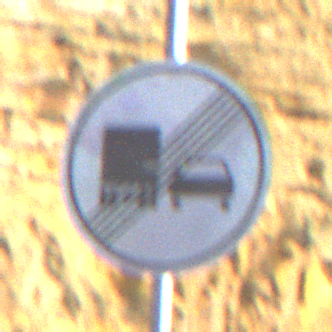
Verkehrszeichen: EndeUeberholverbotKraftfahrzeuge
Umgebung: Outdoor, RoadRail
Tageszeit: MorningAfternoon
Wetter: PartlyCloudy
Licht: Natural
Jahreszeit: NotSpecified
Kontrast: HighContrast